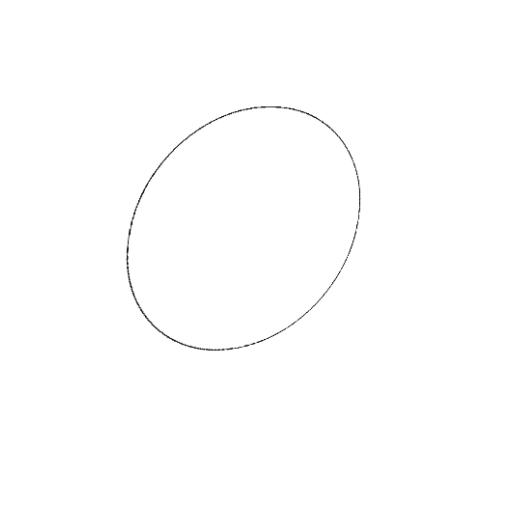
Crossing number: 0